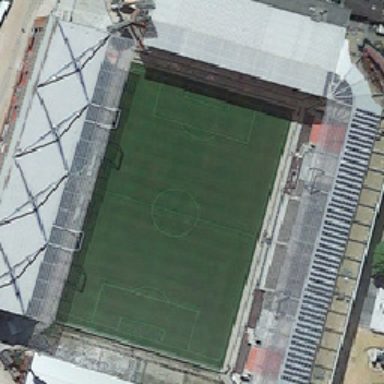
A green soccer stadium was built on the stadium .